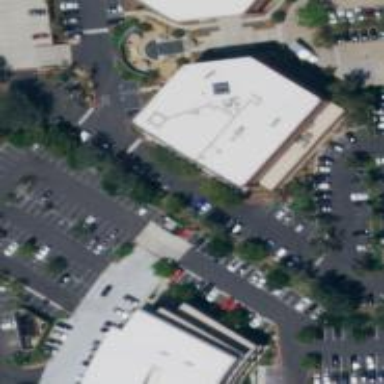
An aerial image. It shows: Office building.